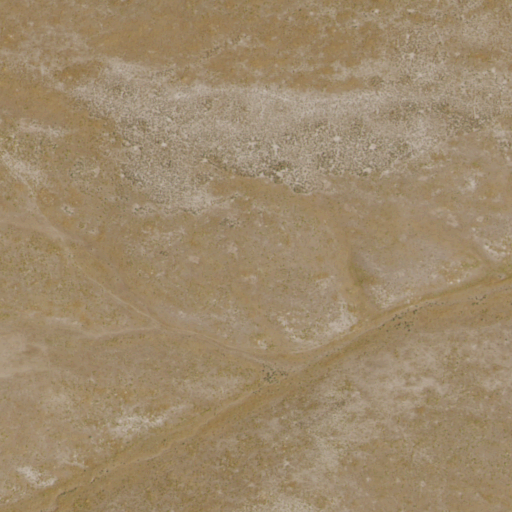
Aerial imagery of mountains in Nevada named Peko Hills containing grassland and shrub